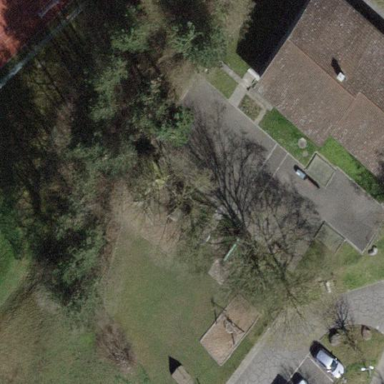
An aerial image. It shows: Kindergarten.